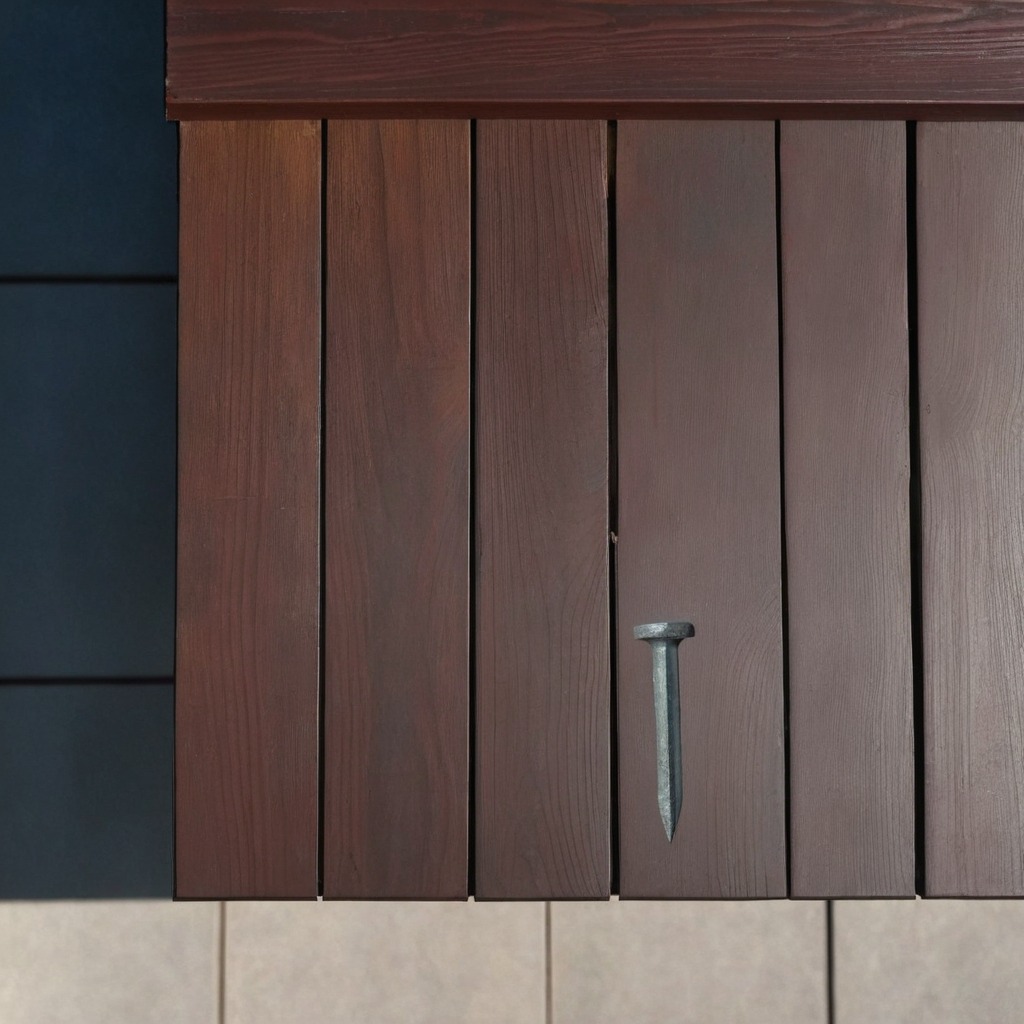
An iron nail lying on a wooden table inside a workshop at night dim ambient light soft shadows worn but beneath the cloth